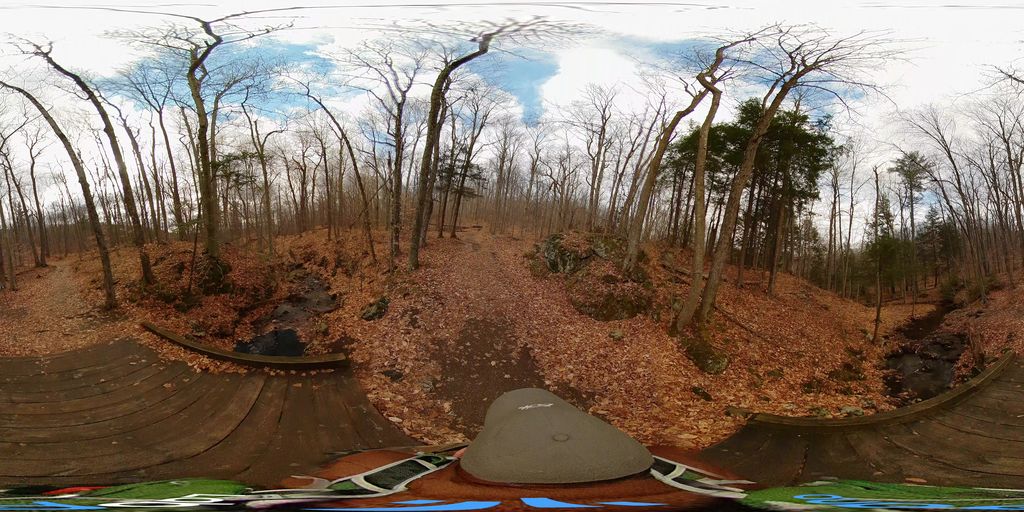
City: ottawa-gatineau